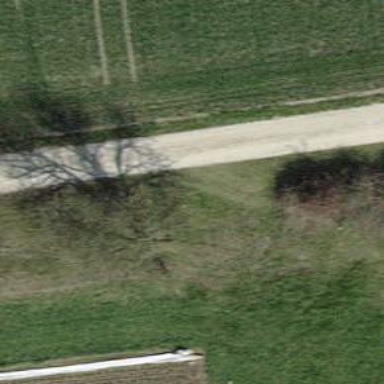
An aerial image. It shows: Row of trees in natural setting.